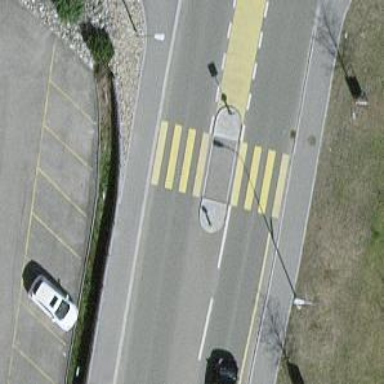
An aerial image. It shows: Zebra crossing on the road.